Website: bh-photo
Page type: cross-sells
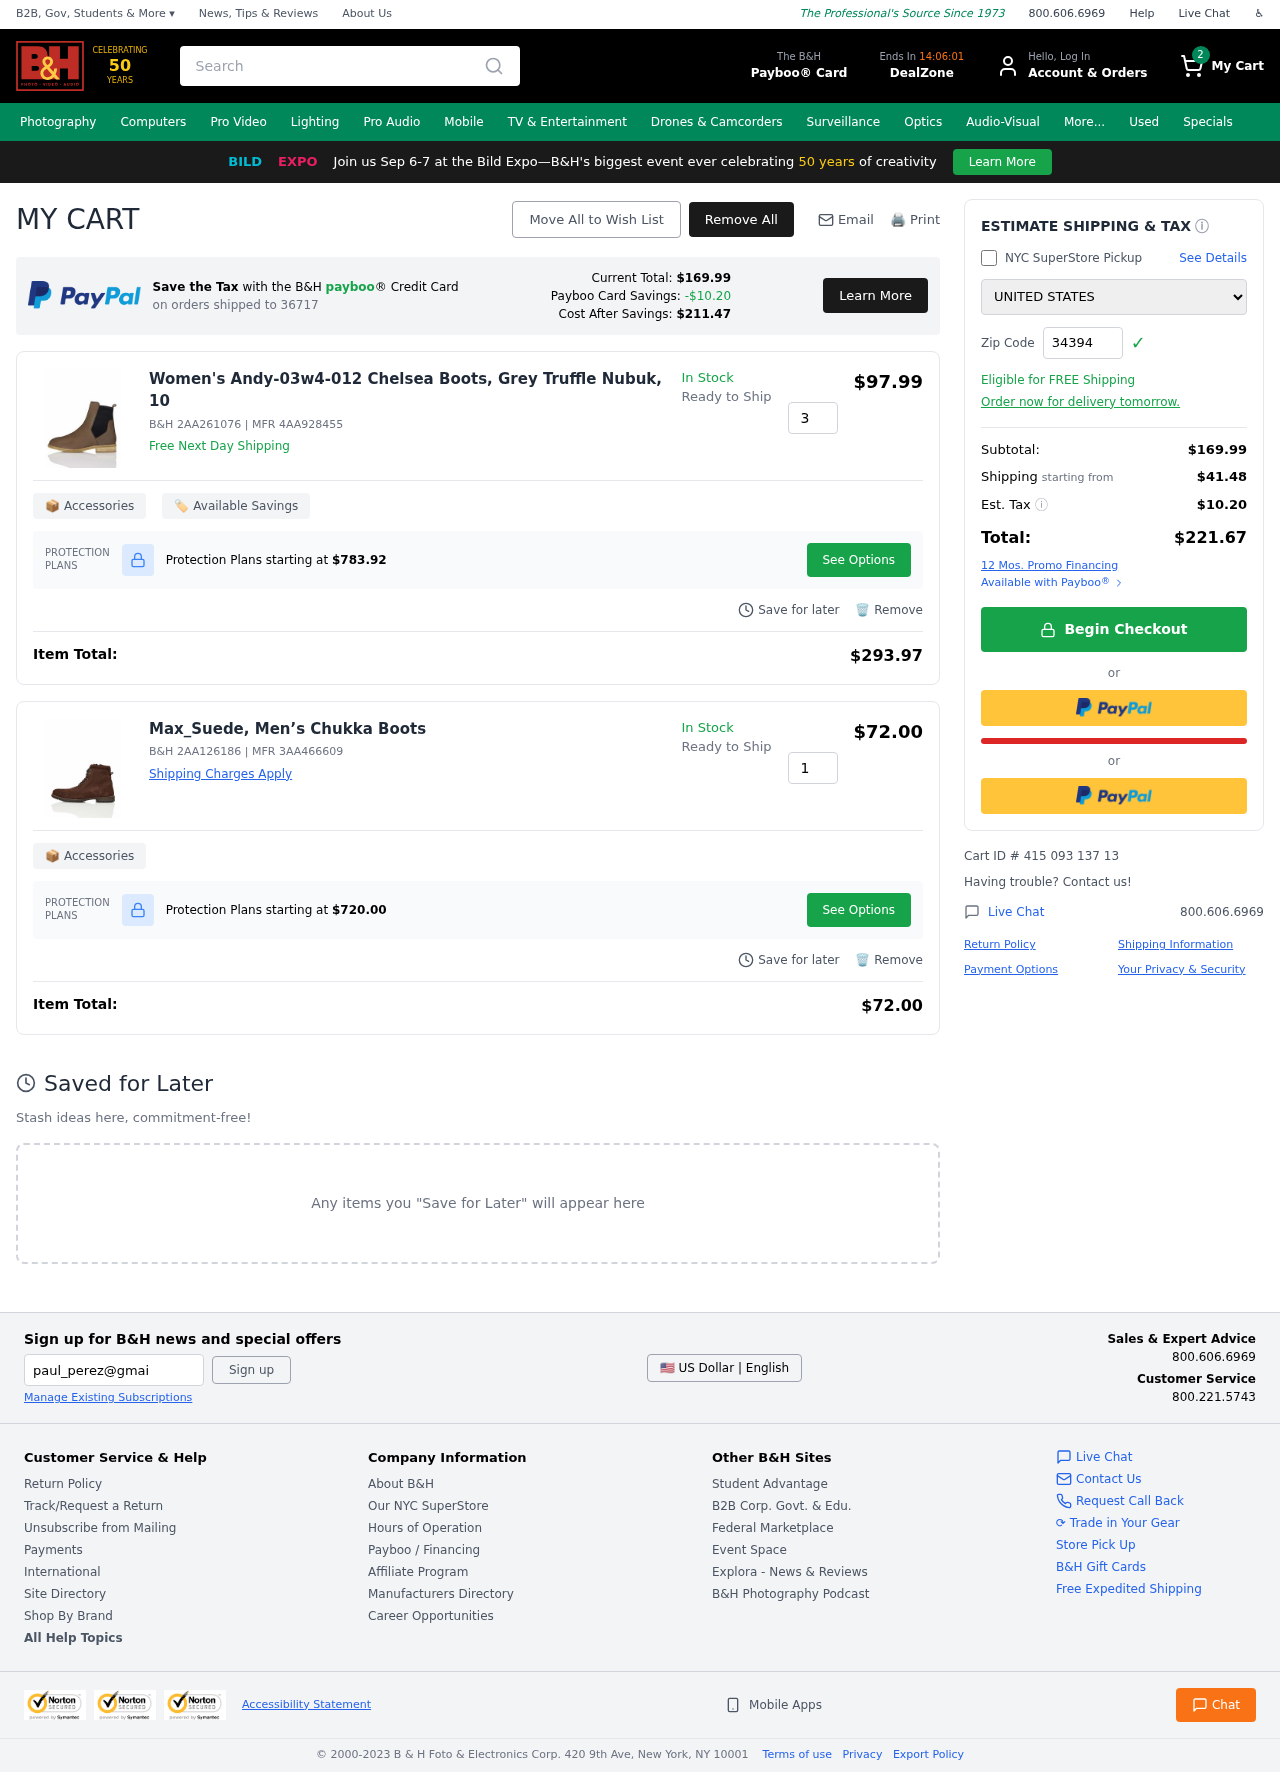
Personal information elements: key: PII_COUNTRY
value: United States
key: PII_POSTCODE
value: on orders shipped to 36717
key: PII_POSTCODE2
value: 34394
Product elements: key: PRODUCT1_NAME
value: Women's Andy-03w4-012 Chelsea Boots, Grey Truffle Nubuk, 10
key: PRODUCT1_PRICE
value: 97.99
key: PRODUCT1_QUANTITY
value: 3
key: PRODUCT2_NAME
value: Max_Suede, Men’s Chukka Boots
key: PRODUCT2_PRICE
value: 72
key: PRODUCT2_QUANTITY
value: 1
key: PRODUCT1_SKU
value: B&H 2AA261076
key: PRODUCT1_MFR
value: MFR 4AA928455
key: PRODUCT1_PROTECTION_PRICE
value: $783.92
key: PRODUCT1_ITEM_TOTAL
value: $293.97
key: PRODUCT2_SKU
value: B&H 2AA126186
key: PRODUCT2_MFR
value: MFR 3AA466609
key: PRODUCT2_PROTECTION_PRICE
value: $720.00
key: PRODUCT2_ITEM_TOTAL
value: $72.00
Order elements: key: ORDER_NUM_ITEMS
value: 2
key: PAYBOO_CURRENT_TOTAL
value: $169.99
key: ORDER_SUBTOTAL
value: $169.99
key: ORDER_SHIPPING_COST
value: $41.48
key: ORDER_TAX
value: $10.20
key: ORDER_TOTAL
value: $221.67
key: ORDER_ID
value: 415 093 137 13
Search elements: key: HEADER_SEARCH
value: Search
Other elements: key: PAYBOO_SAVINGS
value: -$10.20
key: PAYBOO_COST_AFTER_SAVINGS
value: $211.47